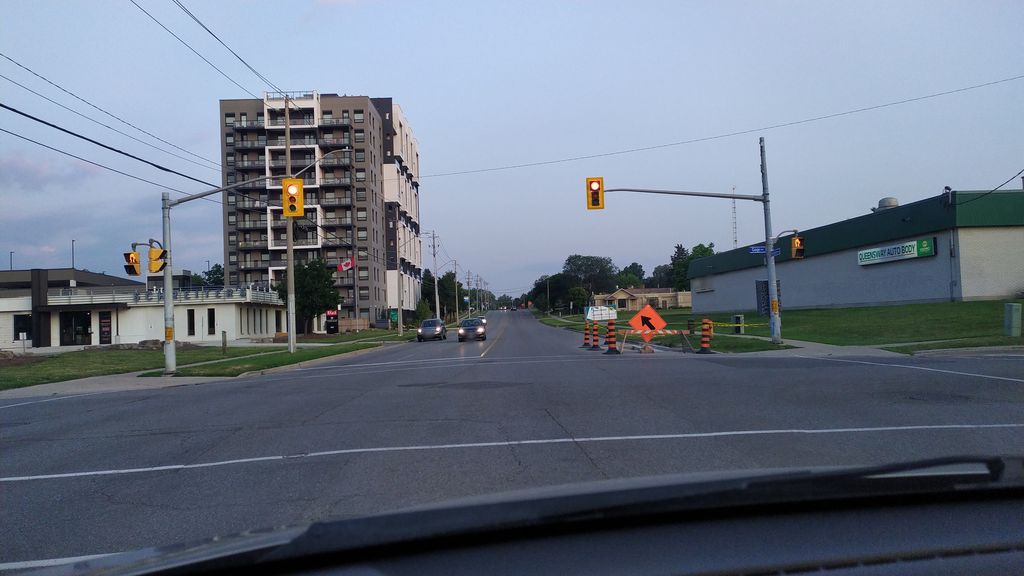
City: kitchener-waterloo